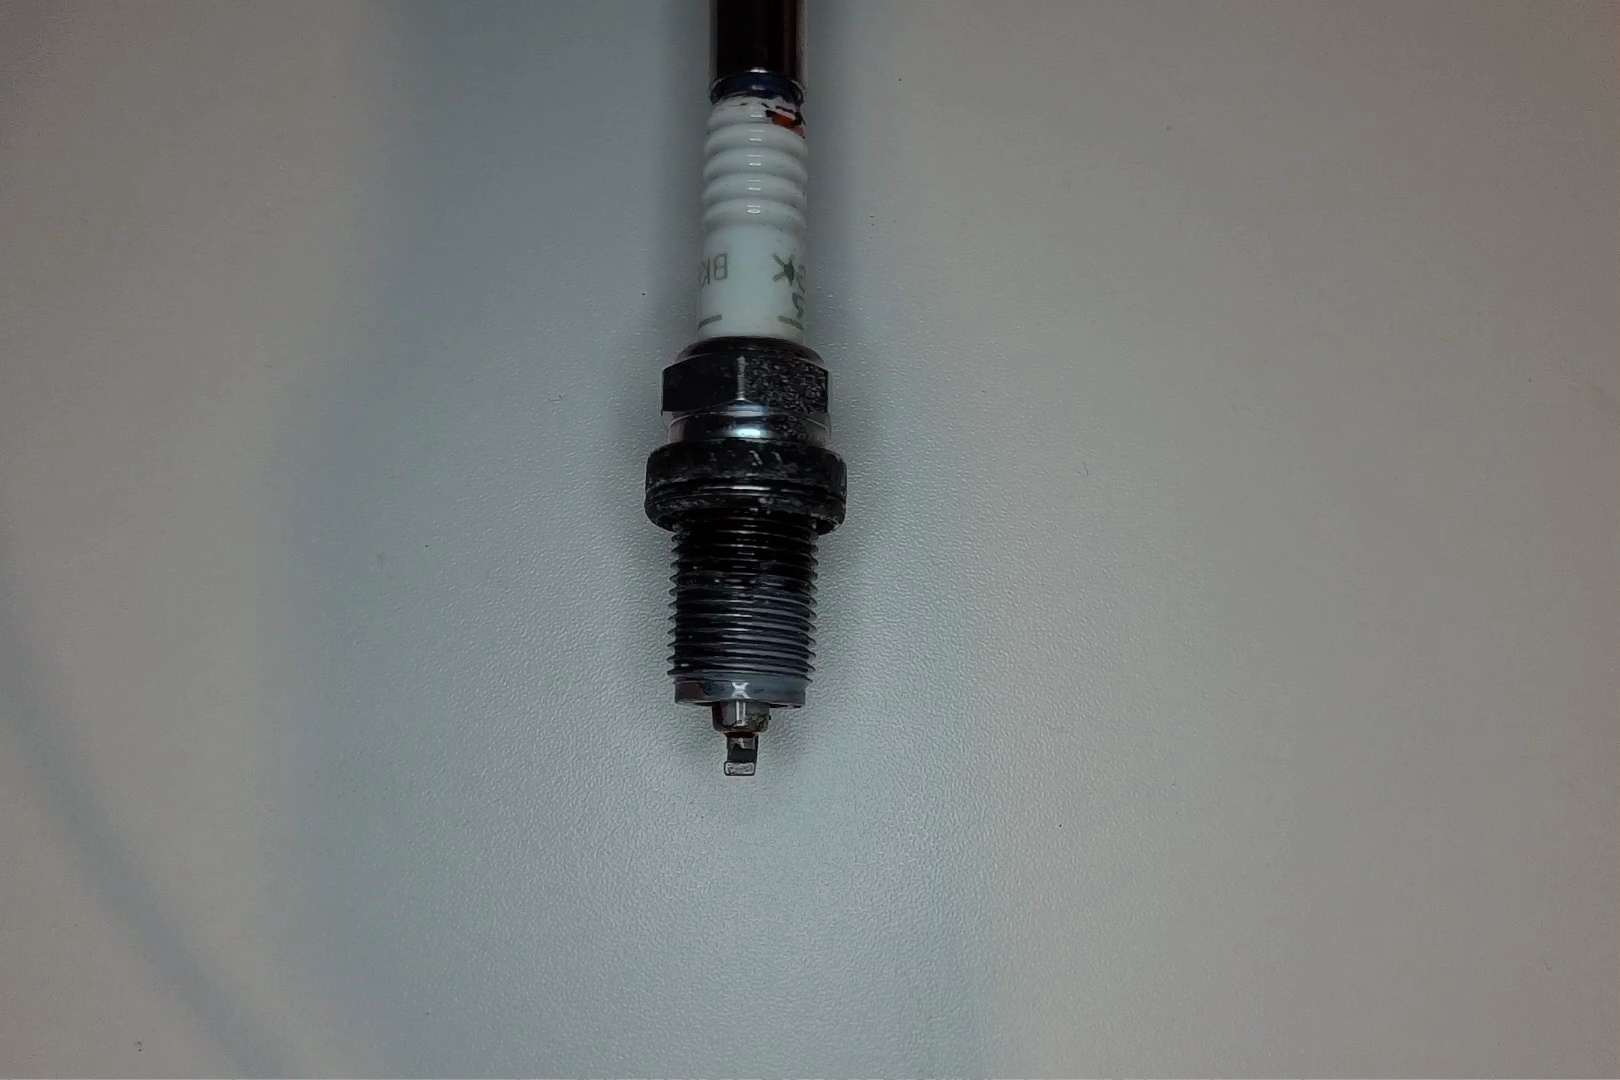
Label: anomaly